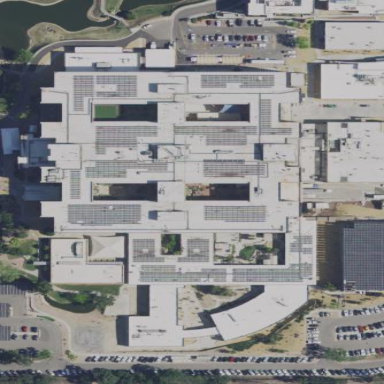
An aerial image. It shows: Hospital building.